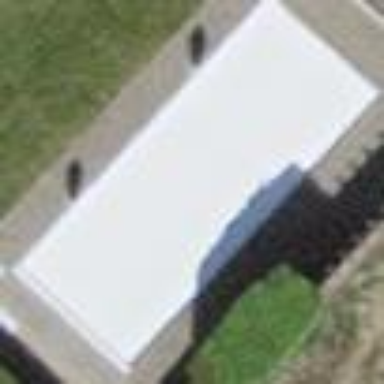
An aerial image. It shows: Swimming pool located in leisure land.